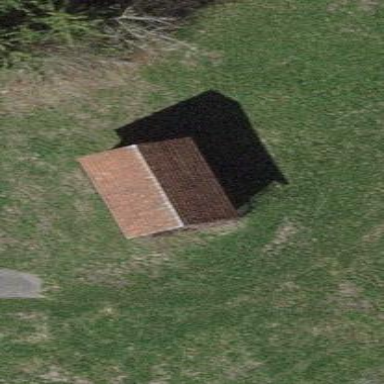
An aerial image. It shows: Shed.